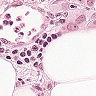
Metastatic tissue present: yes